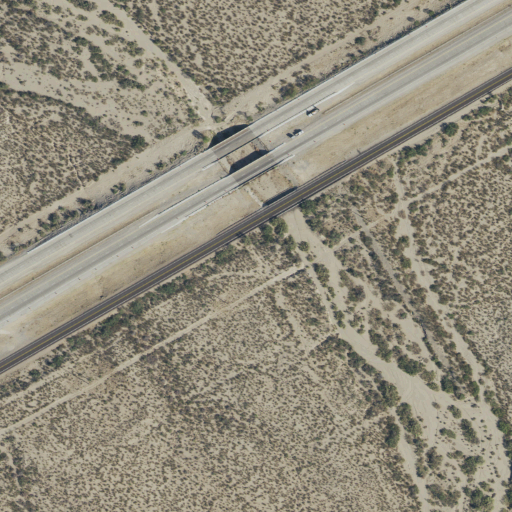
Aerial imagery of valley in Texas named Skunk Canyon containing shrub, medium intensity development, low intensity development, high intensity development, and open development